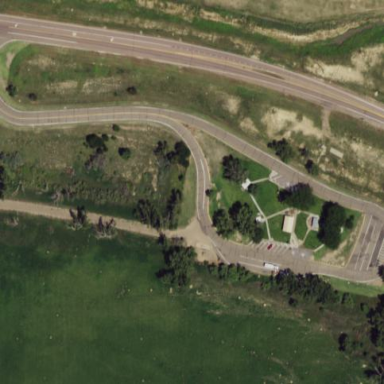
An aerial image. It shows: Rest area along the road.